Question: I have a website built on Exploring WordPress theme on a subdirectory of my main website. The problem is all links . I tried to deactivate all the plugins, but nothing.
The exact same theme is installed on another host and works properly, I'm attaching chrome console,
BTW I tried Chrome on the desktop, IE on the desktop, then Chrome on my mobile, but the same problem.

UPDATE : jump to top button works, but links don't, '<a>' tag is defined properly, but doesn't work.
I switched to Twenty Fifteen theme and the problem disappeared, but it work on the exact same theme installed on another host.
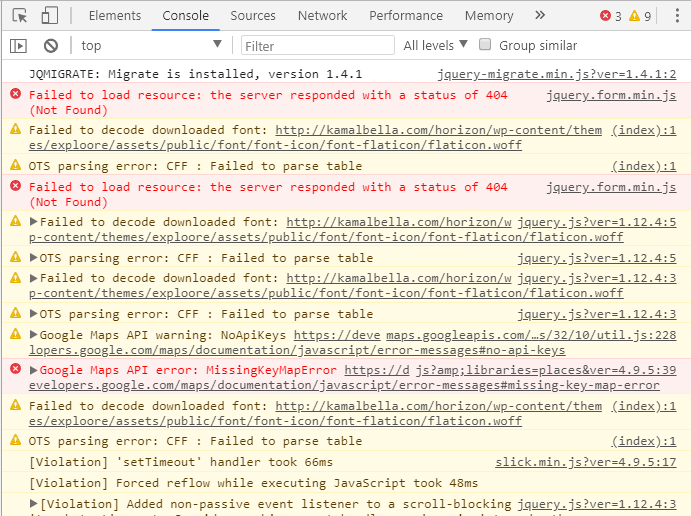
Answer: Simply add this JQuery code in your footer part and then check.
'''
<script>
$('a').click(function(){
var link = $(this).attr('href');
window.location.href = link;
})
</script>
'''